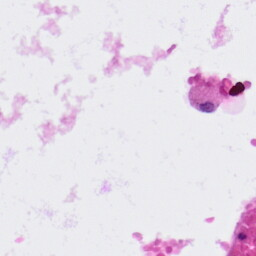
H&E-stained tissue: Lung